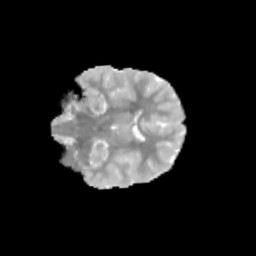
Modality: MD
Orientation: coronal
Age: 10
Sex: female
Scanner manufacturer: siemens
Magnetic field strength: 3 T
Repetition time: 3.8 s
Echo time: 0.07 s